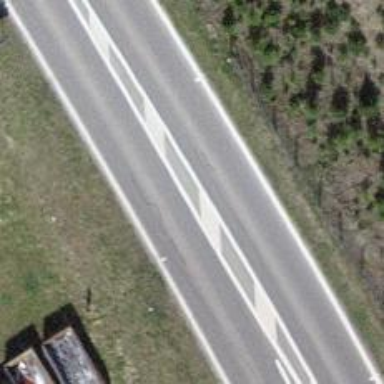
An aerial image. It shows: Secondary road.